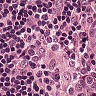
Metastatic tissue present: yes